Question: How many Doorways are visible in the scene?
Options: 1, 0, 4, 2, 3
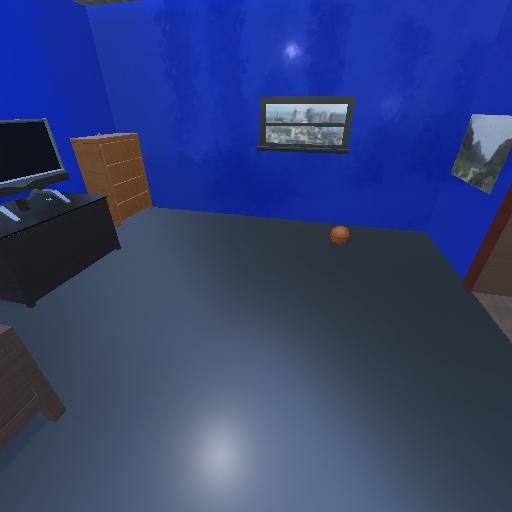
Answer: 1